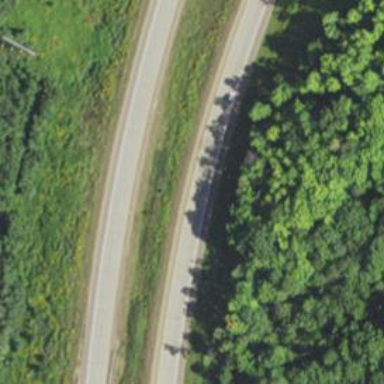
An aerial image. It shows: Trunk highway with expressway features.